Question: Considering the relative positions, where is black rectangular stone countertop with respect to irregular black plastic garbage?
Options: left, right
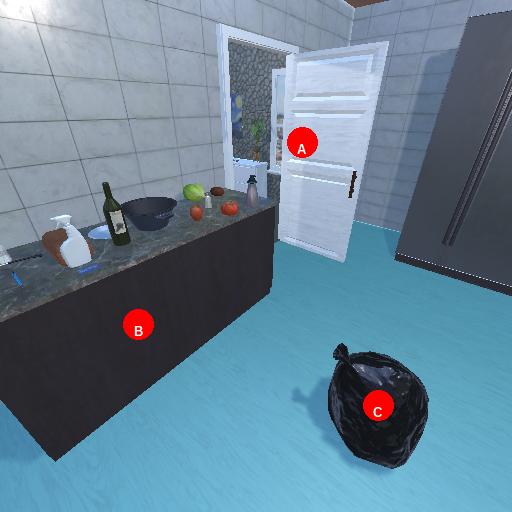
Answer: left